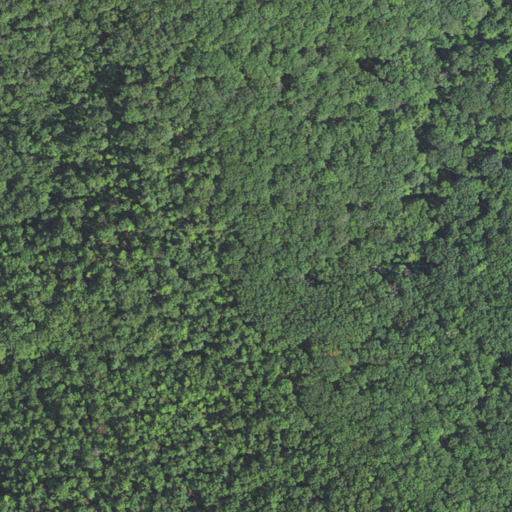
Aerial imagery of gap in North Carolina named Hurricane Gap containing deciduous forest and mixed forest